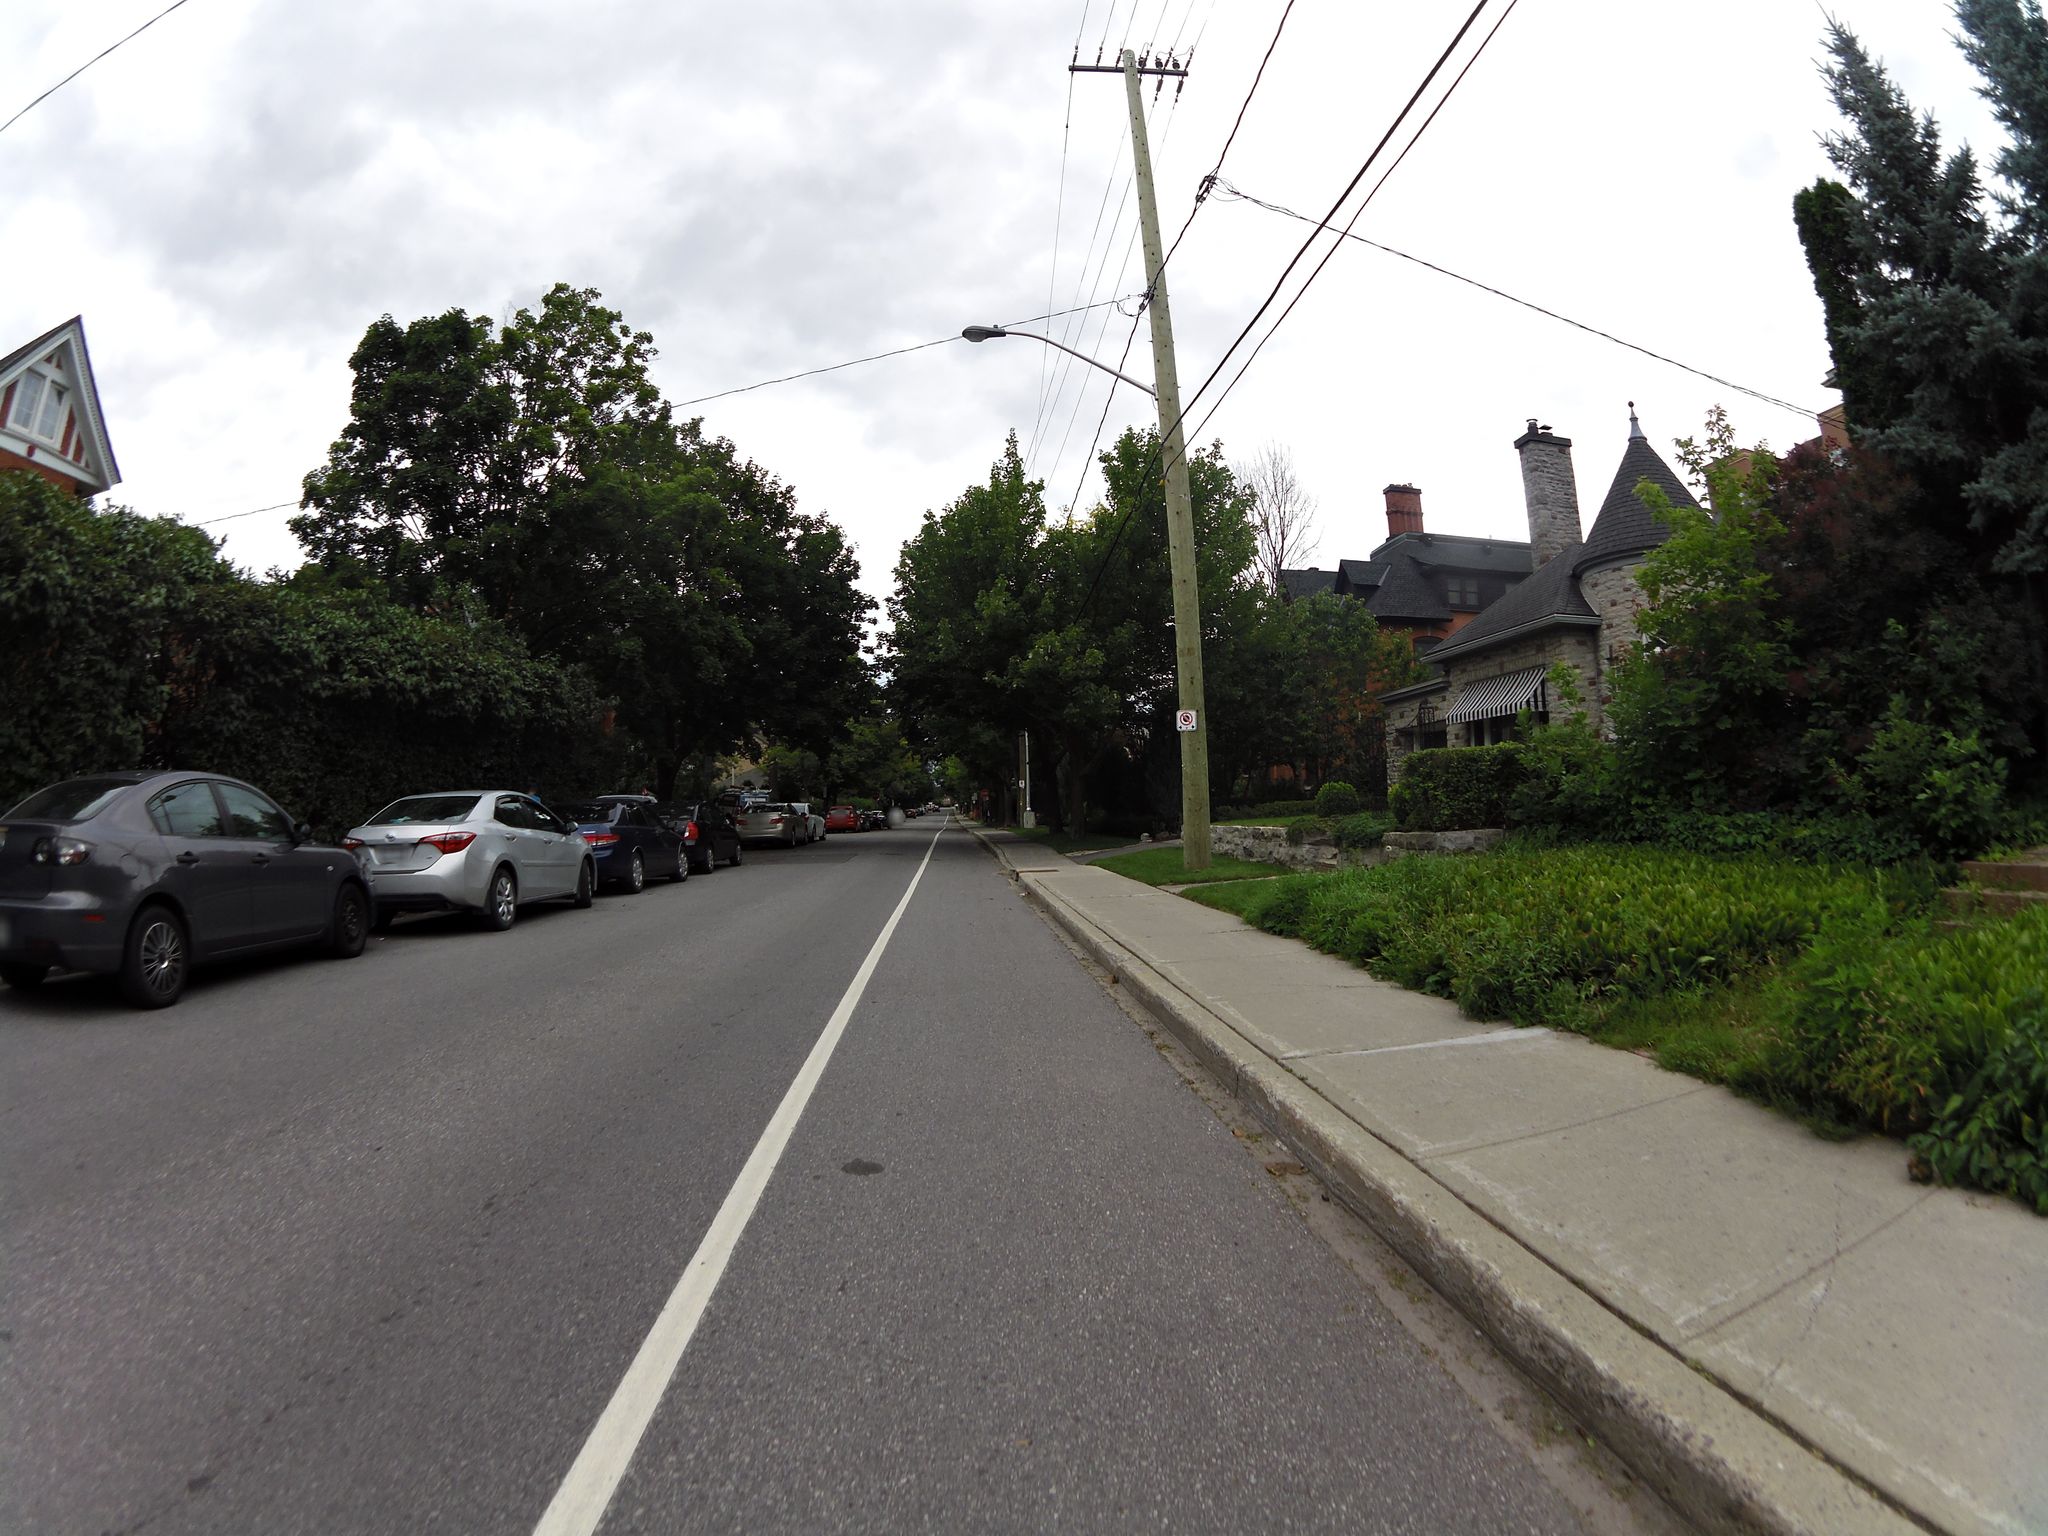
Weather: cloudy
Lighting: day
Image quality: good
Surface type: cycling surface
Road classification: footway
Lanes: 1
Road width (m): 1.5
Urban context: urban centre
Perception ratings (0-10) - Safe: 7.61, Lively: 8.51, Beautiful: 8.21, Boring: 3.66, Depressing: 2.61, Wealthy: 5.1